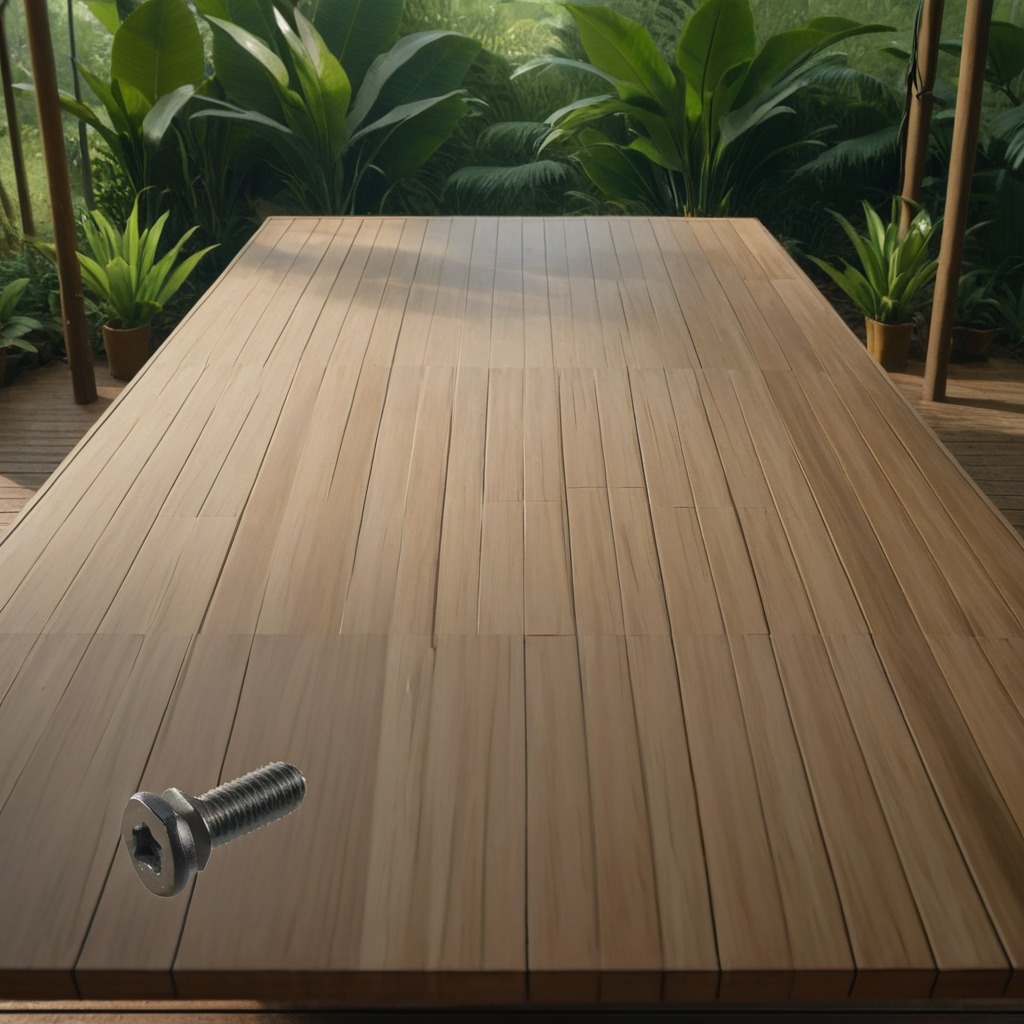
A metal screw lies on the wooden table in the jungle field workshop tent.